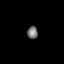
Tissue: lung
Cell type: Others
Senescence score: 0.2433
Nuclear area (px): 126
Mean DAPI intensity: 121.476